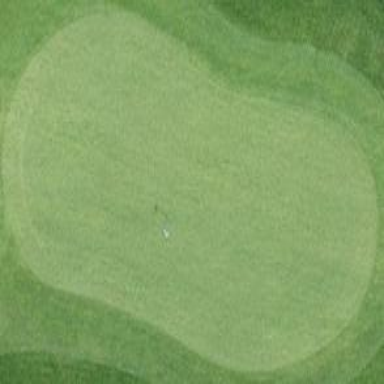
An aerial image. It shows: Green golf area with grass land use.